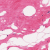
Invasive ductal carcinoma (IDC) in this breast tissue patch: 0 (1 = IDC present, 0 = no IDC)